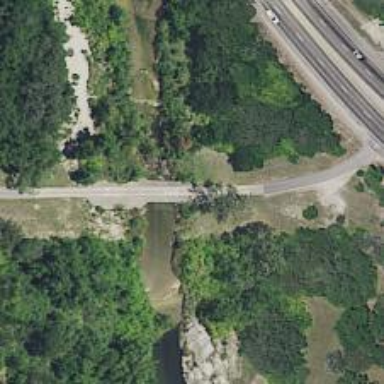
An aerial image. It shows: Low water crossing bridge on residential road.